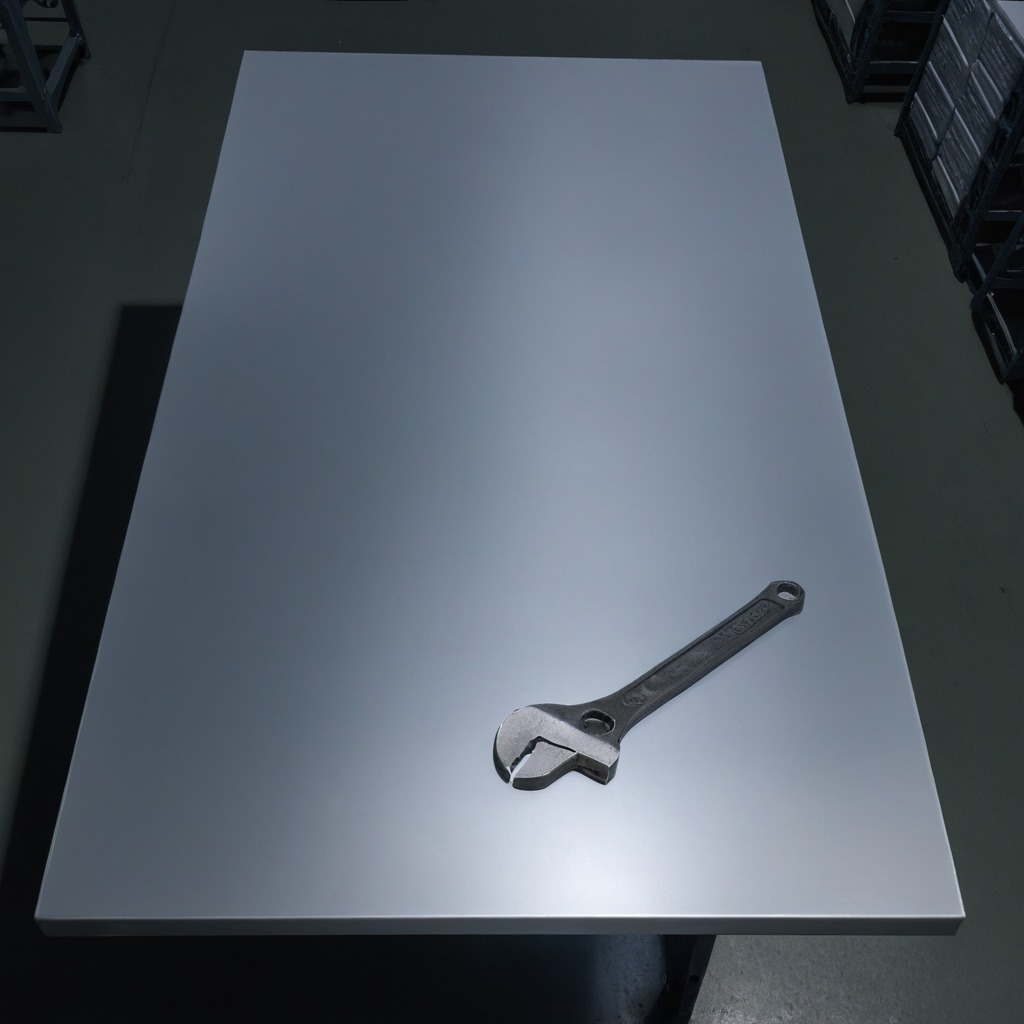
An wrench is lying on the tabletop.